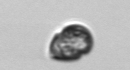
Label: Dinophyceae